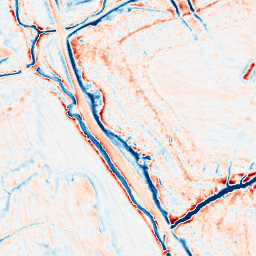
Category: edge_preserving
Decomposition family: anisotropic_diffusion
Decomposition parameters: iterations: 50
kappa: 30
gamma: 0.1
Upsampling method: quadratic
Upsampling parameters: scale: 4
Upsampling scale: 4